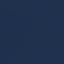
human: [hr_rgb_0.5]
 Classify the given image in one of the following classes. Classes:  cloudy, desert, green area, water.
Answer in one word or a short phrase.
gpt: water